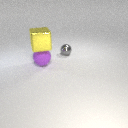
large purple rubber sphere in front of small gray metal sphere